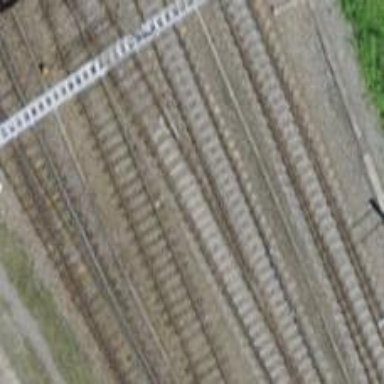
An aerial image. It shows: Railway siding with one electrified track and contact line.